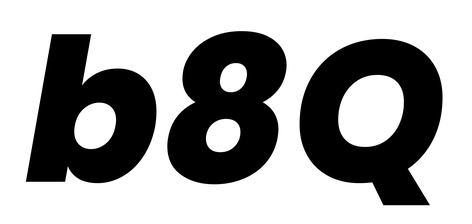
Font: Poppins-ExtraBoldItalic